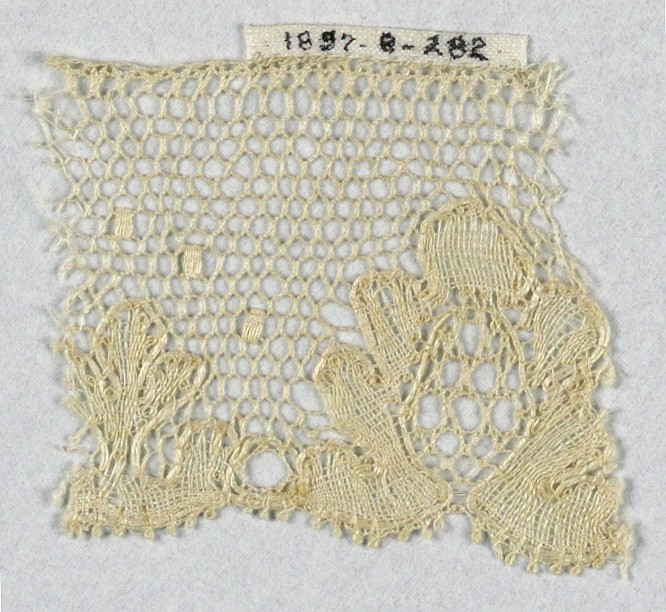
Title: Fragment
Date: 19th century
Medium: linen Technique: bobbin lace (Lille style with heavy outlining thread)
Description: Border fragment of Lille-style lace in a highly conventionalized floral design. Small square dots above.